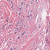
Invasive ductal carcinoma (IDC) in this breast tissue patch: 1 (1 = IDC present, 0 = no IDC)